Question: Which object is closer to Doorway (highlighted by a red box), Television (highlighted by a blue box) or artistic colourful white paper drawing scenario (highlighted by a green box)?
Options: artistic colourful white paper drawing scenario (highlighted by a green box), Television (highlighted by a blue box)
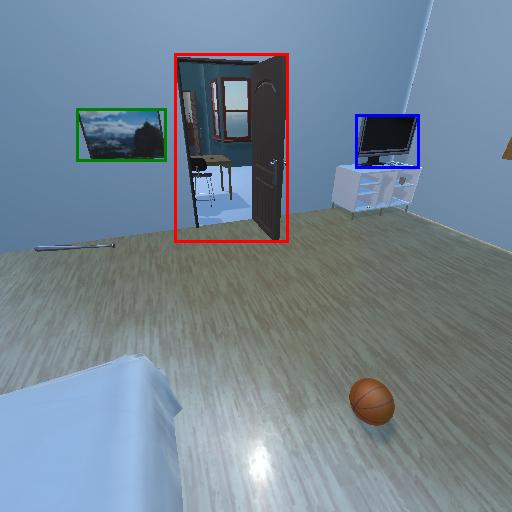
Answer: artistic colourful white paper drawing scenario (highlighted by a green box)